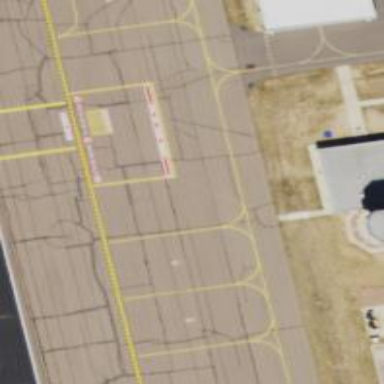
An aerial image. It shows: View of taxiway at the airport.